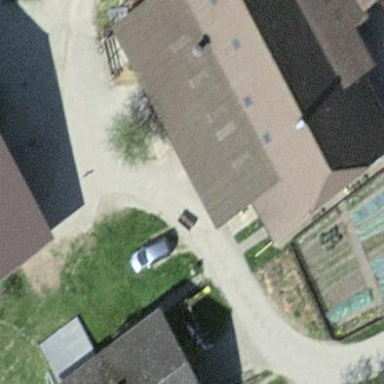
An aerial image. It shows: Farm building.